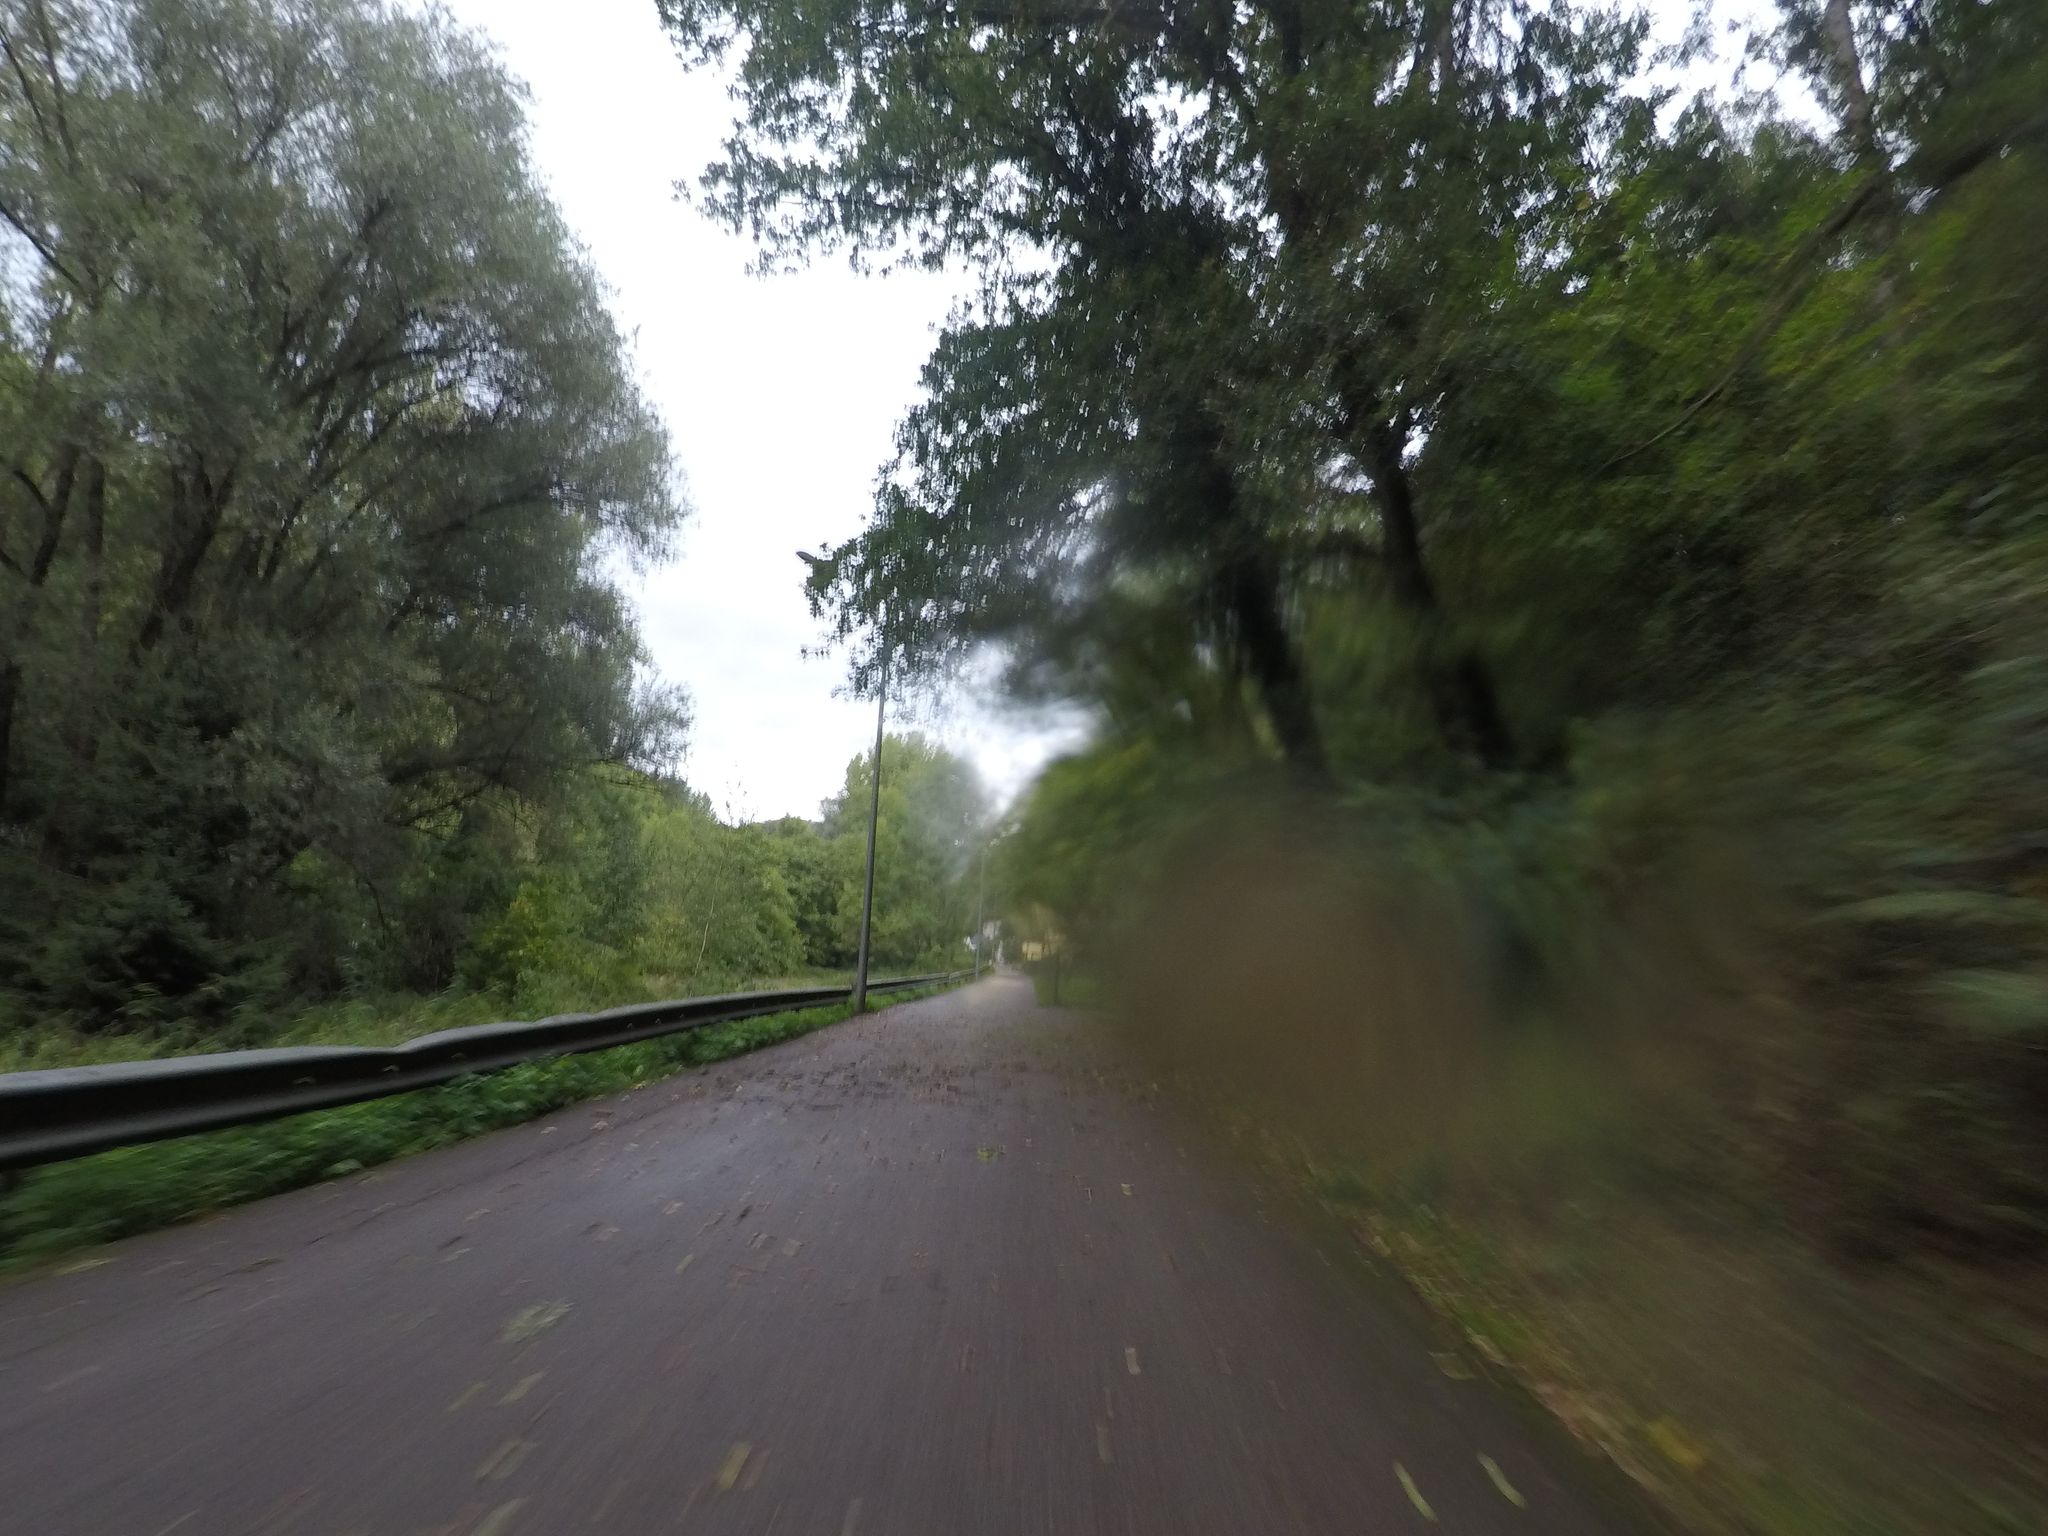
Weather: clear
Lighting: day
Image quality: slightly poor
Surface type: cycling surface
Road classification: path, steps
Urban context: urban centre
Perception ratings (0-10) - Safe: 5.54, Lively: 3.93, Beautiful: 9.74, Boring: 6.59, Depressing: 1.77, Wealthy: 3.07